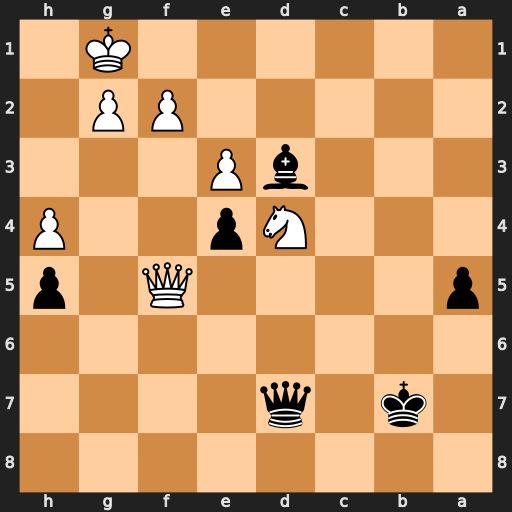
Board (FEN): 8/1k1q4/8/p4Q1p/3Np2P/3bP3/5PP1/6K1
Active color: b
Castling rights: -
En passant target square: -
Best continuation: Qxf5 Nxf5 a4 Nd4 a3